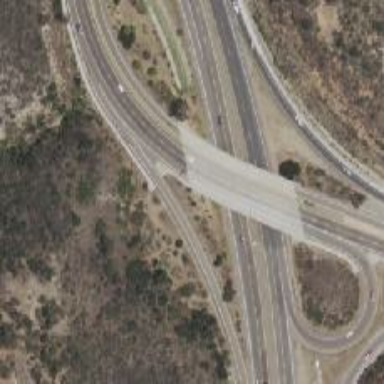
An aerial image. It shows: Trunk link highway bridge.